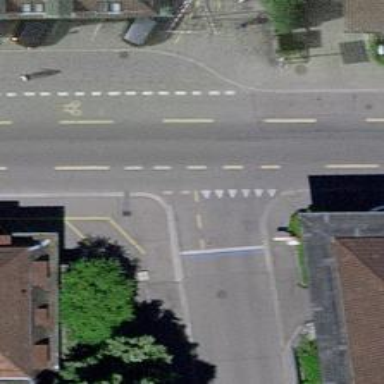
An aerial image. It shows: Kerb serving as barrier.